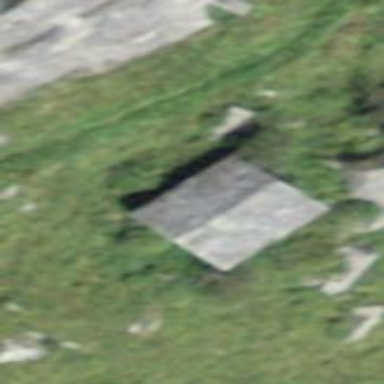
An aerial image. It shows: Barn.